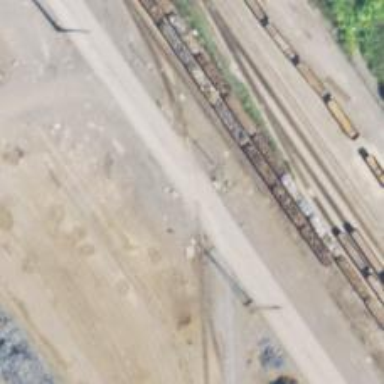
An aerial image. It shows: Railway spur service.